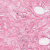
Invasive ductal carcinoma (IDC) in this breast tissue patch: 0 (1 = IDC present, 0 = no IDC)